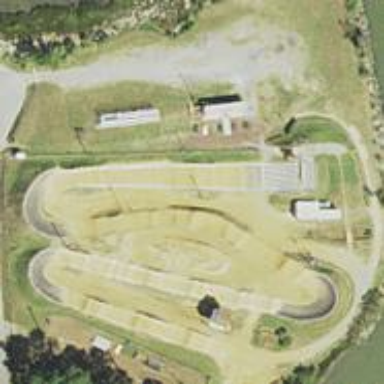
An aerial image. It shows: Dirt BMX pitch for leisure and sports.